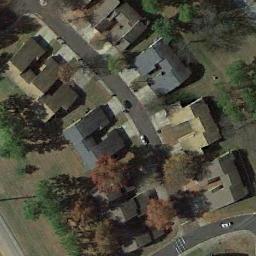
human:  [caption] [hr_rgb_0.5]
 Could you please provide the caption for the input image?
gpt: The medium residential is on the grass next to the road .

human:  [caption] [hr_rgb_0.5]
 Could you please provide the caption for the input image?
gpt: The houses in the mid-sized residential area are lined up neatly .

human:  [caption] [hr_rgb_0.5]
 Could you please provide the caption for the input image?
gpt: The medium residential area has some houses along the road .

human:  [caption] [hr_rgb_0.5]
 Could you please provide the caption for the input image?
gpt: Many buildings are in medium residential area .

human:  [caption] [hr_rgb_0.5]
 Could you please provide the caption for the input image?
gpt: There are some buildings and some brown trees on the medium residential area .